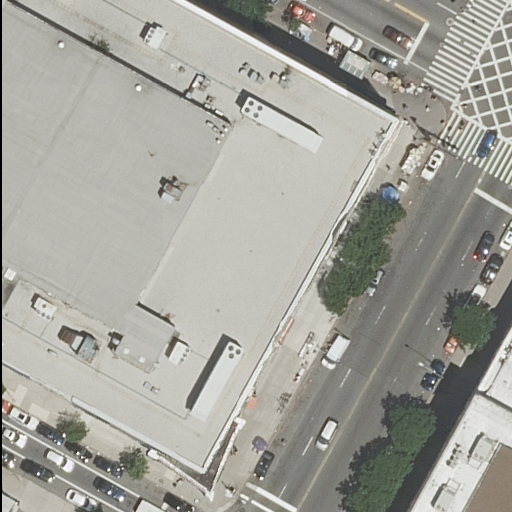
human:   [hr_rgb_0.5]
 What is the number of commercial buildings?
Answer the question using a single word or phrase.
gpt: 0

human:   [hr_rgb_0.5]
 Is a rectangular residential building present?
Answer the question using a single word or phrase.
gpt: yes

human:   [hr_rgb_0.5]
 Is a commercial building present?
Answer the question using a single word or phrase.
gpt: no

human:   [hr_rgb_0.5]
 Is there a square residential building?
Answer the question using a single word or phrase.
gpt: no

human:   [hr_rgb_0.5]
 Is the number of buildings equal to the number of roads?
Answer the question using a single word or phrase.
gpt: no

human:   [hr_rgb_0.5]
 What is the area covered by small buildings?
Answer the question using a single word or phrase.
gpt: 5m2

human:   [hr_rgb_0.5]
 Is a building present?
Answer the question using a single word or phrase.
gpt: yes

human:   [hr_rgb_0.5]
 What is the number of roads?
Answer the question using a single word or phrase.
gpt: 4

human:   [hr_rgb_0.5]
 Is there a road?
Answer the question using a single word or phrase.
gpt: yes

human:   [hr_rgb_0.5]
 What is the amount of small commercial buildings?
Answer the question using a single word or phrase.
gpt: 0

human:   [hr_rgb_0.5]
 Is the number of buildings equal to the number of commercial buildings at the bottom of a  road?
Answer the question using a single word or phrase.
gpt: no

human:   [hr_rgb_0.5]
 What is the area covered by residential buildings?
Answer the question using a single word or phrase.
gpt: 2257m2

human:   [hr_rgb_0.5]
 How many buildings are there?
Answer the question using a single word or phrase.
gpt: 3

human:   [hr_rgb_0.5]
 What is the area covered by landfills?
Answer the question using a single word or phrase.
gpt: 0m2

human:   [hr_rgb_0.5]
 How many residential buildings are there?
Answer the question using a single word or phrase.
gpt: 3

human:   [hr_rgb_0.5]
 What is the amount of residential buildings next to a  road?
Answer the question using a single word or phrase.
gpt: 3

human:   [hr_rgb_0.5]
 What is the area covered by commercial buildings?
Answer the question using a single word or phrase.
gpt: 0m2

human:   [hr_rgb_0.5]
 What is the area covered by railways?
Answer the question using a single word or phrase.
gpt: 0m2

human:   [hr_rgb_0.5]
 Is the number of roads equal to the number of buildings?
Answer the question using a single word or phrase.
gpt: no

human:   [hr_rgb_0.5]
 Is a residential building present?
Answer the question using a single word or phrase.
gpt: yes

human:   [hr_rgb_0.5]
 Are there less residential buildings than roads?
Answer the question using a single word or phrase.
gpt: yes

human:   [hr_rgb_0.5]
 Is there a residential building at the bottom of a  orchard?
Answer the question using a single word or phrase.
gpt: no

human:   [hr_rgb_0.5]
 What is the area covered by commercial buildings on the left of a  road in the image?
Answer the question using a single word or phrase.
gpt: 0m2

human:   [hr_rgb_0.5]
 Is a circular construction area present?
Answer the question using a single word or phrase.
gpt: no

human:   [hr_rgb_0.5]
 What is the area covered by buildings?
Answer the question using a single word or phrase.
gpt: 2257m2

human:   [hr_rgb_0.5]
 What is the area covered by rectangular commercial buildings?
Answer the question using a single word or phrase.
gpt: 0m2

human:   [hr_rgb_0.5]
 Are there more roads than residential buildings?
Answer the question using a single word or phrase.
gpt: yes

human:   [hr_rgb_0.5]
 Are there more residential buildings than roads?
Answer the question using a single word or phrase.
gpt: no

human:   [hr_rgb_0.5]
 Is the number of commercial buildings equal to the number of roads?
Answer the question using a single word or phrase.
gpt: no

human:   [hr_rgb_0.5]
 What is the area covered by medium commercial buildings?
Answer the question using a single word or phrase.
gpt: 0m2

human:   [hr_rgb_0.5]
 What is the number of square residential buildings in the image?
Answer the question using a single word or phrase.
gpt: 0

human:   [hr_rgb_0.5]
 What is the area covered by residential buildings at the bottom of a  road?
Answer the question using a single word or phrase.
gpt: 1883m2

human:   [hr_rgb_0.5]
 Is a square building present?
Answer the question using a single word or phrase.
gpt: no

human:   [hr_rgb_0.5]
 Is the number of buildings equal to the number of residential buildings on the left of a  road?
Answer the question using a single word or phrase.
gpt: no

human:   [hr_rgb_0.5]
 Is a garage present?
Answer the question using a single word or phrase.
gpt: no

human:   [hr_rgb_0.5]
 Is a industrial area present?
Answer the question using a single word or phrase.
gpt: no

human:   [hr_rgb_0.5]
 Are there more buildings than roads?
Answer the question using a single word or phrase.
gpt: no

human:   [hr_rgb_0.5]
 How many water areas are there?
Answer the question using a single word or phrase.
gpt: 0

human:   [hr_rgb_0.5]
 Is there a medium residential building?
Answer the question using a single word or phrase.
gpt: yes

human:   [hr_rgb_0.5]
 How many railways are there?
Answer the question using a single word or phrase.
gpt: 0

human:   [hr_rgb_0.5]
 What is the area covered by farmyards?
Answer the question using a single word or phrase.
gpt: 0m2

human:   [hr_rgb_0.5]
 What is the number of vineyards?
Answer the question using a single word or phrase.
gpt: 0

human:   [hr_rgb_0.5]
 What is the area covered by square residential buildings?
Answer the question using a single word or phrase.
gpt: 0m2

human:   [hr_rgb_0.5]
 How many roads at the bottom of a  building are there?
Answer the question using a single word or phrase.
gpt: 4

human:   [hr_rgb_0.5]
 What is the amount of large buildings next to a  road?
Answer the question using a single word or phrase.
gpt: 1

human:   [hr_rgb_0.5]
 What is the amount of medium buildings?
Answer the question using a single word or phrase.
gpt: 1

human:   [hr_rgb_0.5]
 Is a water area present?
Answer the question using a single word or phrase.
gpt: no

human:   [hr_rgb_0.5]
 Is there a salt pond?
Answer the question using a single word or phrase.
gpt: no

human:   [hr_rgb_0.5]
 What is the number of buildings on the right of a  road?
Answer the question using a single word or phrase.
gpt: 1

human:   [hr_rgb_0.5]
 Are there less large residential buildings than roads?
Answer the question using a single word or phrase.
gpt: yes

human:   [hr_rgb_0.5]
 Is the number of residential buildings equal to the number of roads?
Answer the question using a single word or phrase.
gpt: no

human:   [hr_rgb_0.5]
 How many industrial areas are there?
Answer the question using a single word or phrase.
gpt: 0

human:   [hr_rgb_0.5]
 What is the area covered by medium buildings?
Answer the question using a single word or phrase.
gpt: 374m2

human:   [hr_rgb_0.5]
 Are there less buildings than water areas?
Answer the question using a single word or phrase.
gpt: no

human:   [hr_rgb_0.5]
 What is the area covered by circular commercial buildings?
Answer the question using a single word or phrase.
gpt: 0m2

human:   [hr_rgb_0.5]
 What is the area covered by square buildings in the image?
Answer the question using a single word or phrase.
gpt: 0m2

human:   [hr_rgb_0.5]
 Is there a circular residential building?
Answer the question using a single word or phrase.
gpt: no

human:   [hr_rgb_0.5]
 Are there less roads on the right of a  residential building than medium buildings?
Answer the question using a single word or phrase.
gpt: no

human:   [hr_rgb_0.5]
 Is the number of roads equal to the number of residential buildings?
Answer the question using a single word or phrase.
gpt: no

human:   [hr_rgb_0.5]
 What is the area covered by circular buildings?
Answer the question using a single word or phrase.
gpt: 0m2

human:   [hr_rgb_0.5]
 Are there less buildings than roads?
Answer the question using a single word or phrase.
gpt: yes

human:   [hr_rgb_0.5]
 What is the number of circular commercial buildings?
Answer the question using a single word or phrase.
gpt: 0

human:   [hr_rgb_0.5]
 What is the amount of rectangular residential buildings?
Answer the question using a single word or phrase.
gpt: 2

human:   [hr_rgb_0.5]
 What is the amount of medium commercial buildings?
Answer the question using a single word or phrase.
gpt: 0